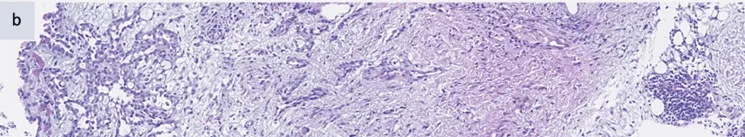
Hematoxylin and eosin (magnification/20x/40x). (b) Fragment demonstrating infiltrative proliferation of the mesothelial epithelioid cells.
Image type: pathology (h&e)